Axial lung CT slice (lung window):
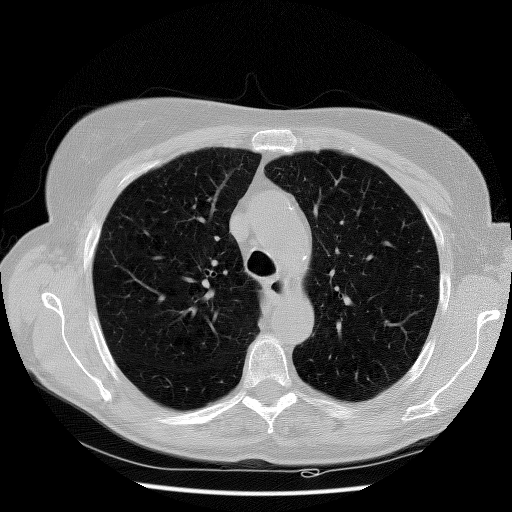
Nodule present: no